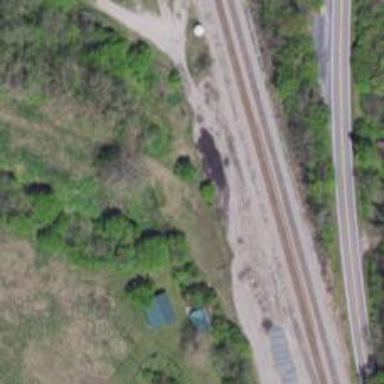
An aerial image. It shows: Abandoned railway.